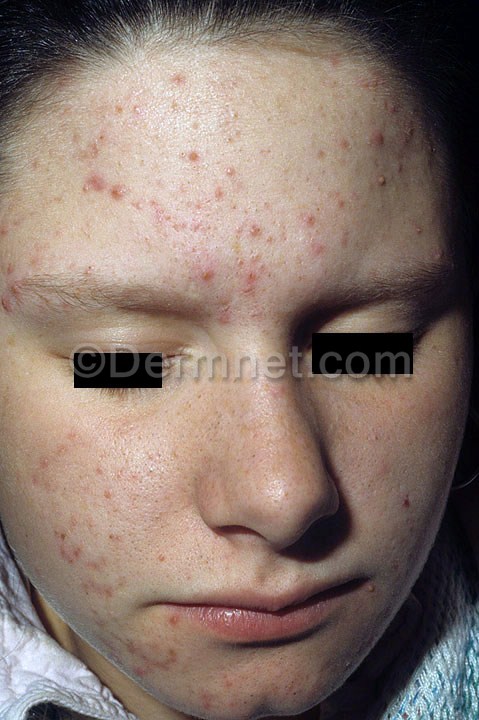
Disease: Acne and Rosacea Photos